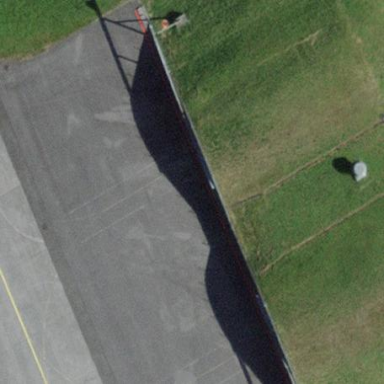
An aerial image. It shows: Airport hangar.